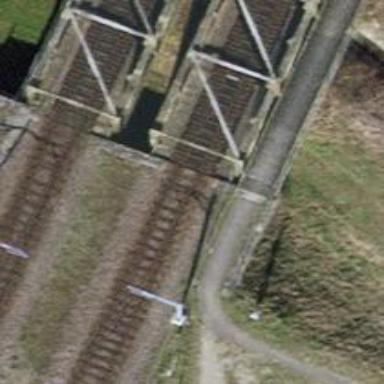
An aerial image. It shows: Truss bridge carrying electrified railway with contact lines.